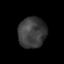
Tissue: prostate
Cell type: T cells
Senescence score: 0.3241
Nuclear area (px): 832
Mean DAPI intensity: 60.838